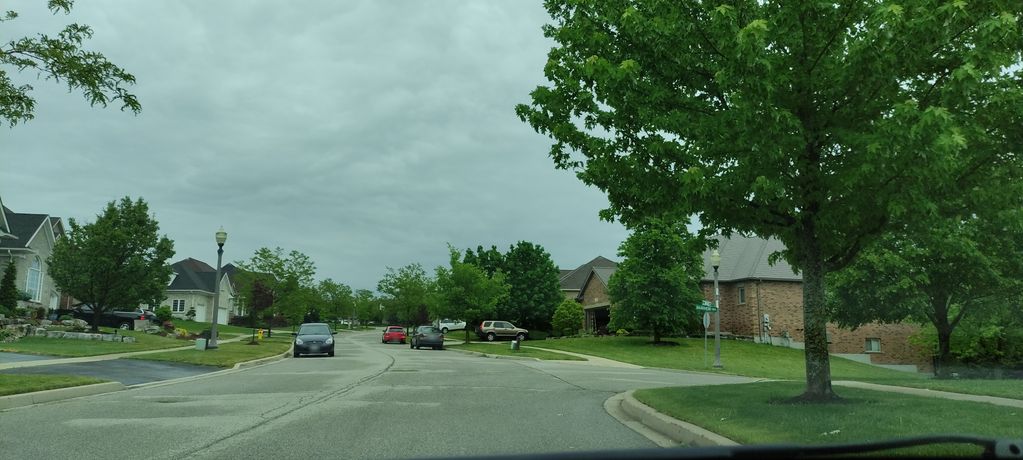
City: kitchener-waterloo